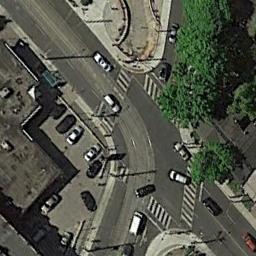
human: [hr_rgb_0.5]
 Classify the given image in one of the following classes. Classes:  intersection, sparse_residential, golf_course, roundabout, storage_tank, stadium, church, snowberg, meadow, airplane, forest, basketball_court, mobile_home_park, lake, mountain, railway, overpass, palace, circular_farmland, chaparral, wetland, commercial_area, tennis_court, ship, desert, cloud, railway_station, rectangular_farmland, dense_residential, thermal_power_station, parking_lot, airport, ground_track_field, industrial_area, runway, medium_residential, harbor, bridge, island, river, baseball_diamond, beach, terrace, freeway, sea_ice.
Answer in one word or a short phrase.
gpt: intersection